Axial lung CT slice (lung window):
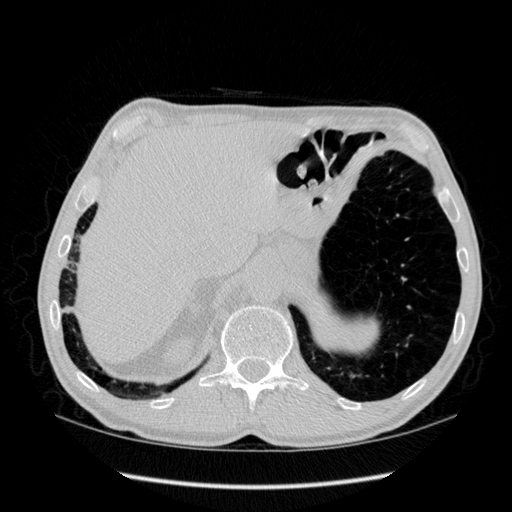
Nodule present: no